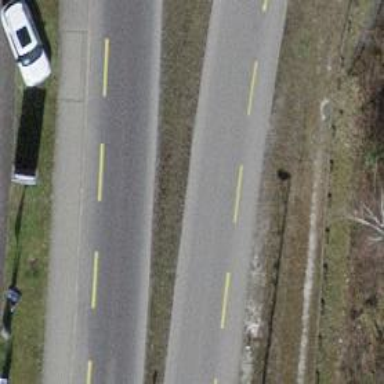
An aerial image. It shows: Secondary road with asphalt surface and designated cycle lane.